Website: slack
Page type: stored-credit-cards
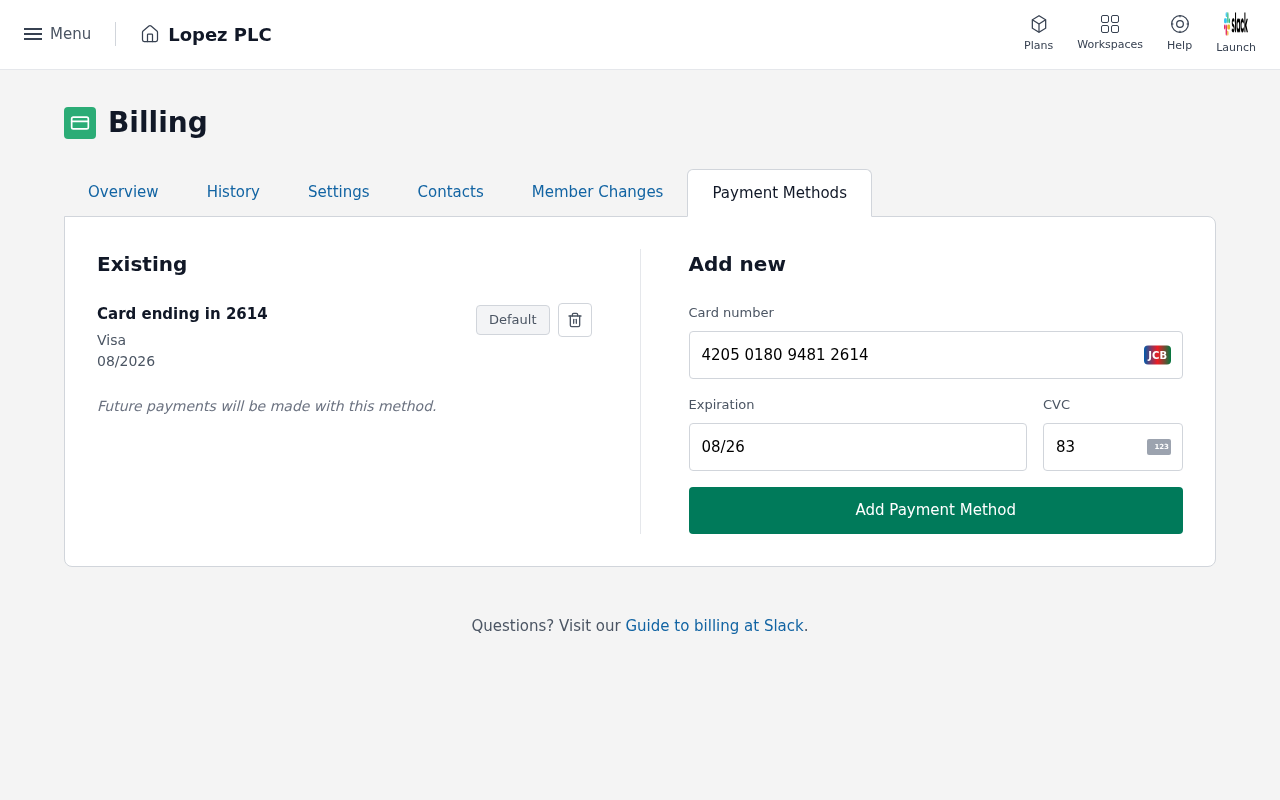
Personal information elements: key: PII_CARD_CVV
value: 837
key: PII_CARD_EXPIRY
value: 08/2026
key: PII_CARD_EXPIRY
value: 08/26
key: PII_CARD_LAST4
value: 2614
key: PII_CARD_NUMBER
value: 4205 0180 9481 2614
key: PII_CARD_TYPE
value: Visa
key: PII_COMPANY
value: Lopez PLC